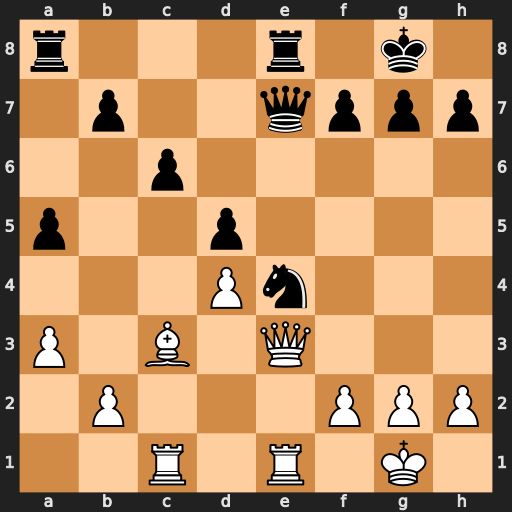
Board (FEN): r3r1k1/1p2qppp/2p5/p2p4/3Pn3/P1B1Q3/1P3PPP/2R1R1K1
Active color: w
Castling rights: -
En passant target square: -
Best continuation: f3 Nxc3 Qxe7 Rxe7 Rxe7